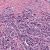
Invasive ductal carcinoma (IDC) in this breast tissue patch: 1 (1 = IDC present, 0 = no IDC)